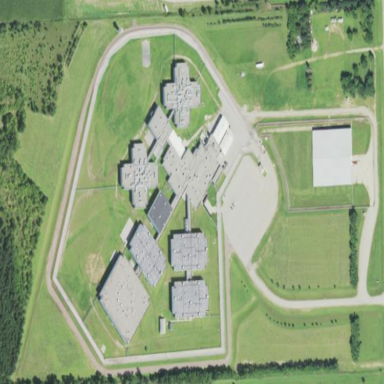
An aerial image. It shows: Prison.